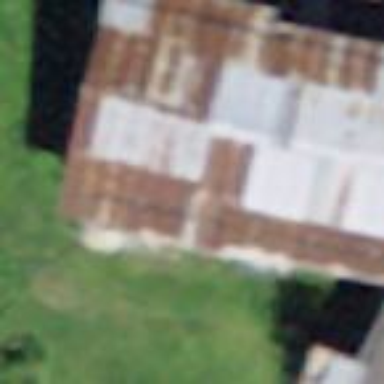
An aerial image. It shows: Building.